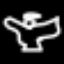
Label: angel